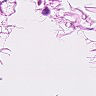
Metastatic tissue present: no